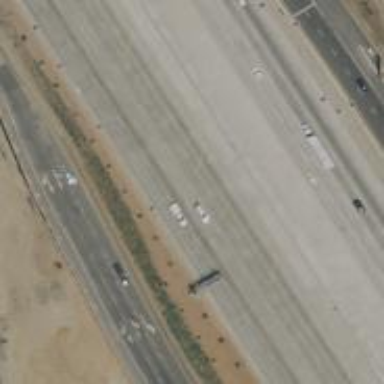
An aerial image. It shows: Motorway.